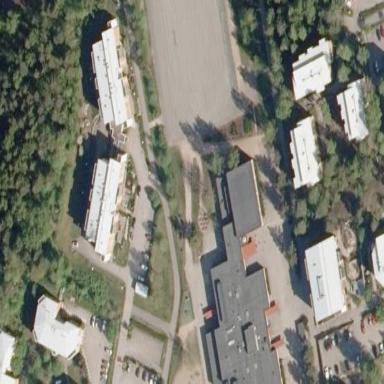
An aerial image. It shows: School.